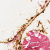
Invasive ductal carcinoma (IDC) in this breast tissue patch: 0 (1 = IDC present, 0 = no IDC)